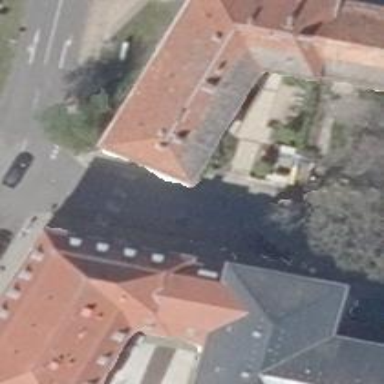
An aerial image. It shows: Gabled-roof building with apartments. The roof is covered with roof tiles.